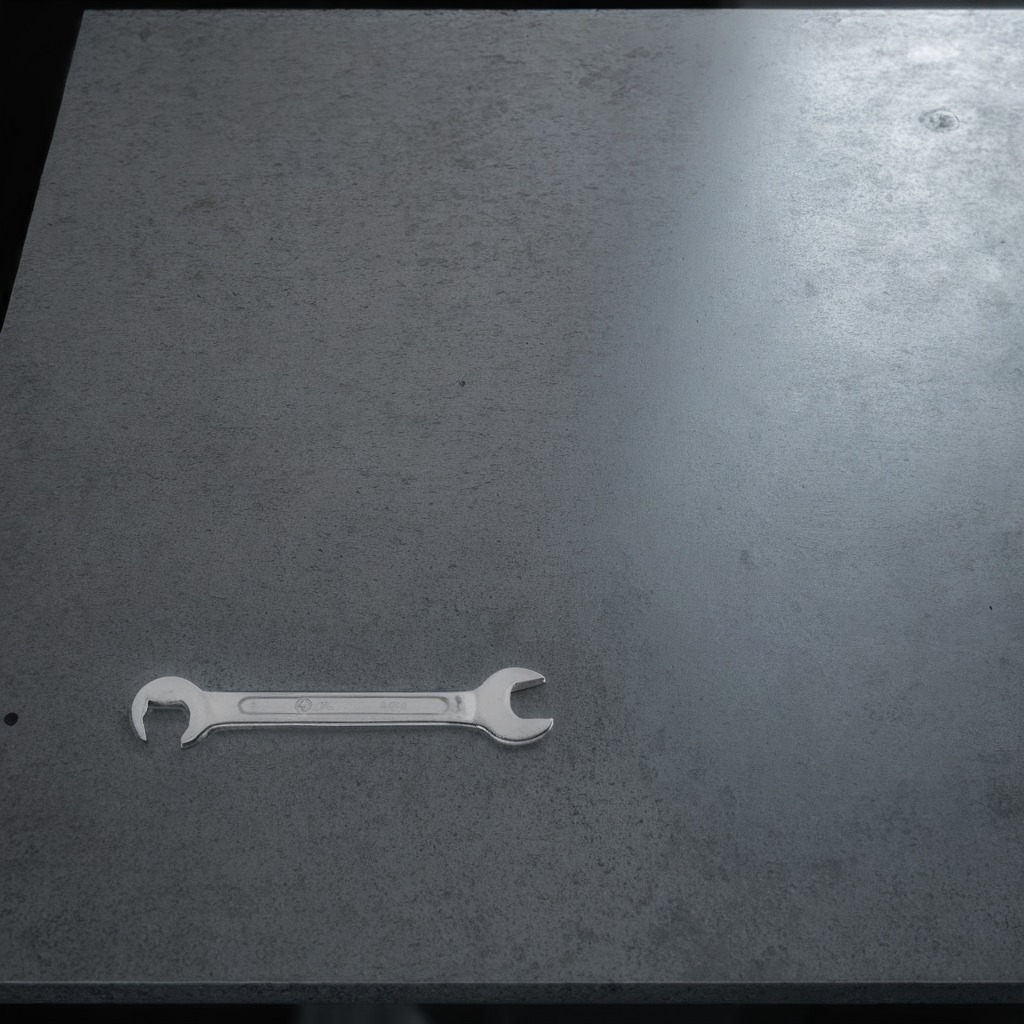
An wrench is lying on the clean granite table inside a workshop at night.